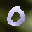
Label: 0